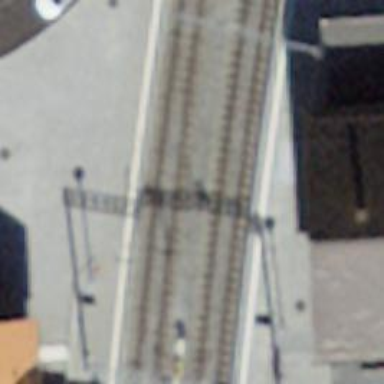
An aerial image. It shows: Platform edge at railway station.